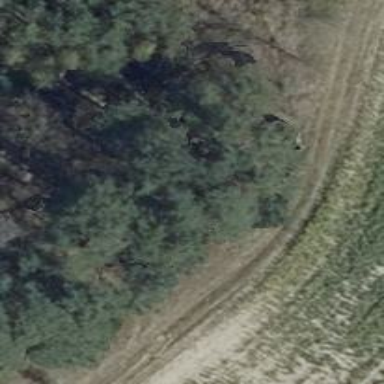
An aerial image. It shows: Hunting stand.